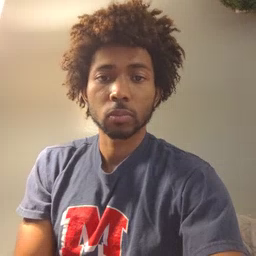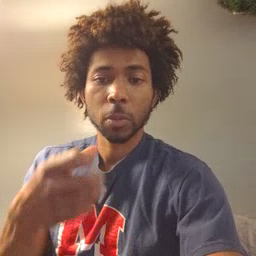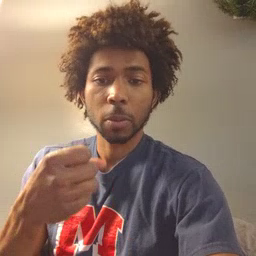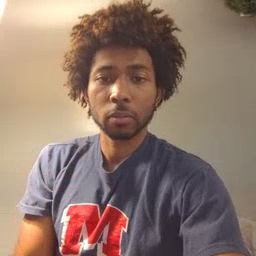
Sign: milk